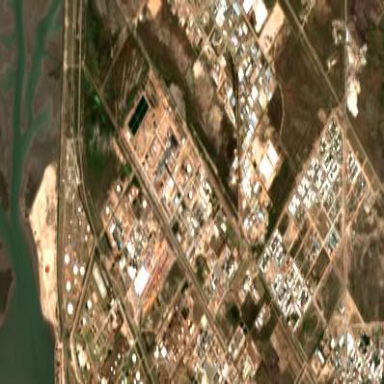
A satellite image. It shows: Industrial area designated for refinery that processes oil.